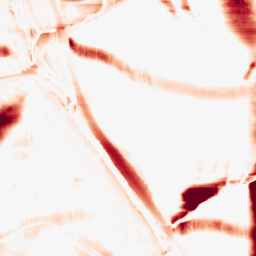
Category: morphological
Decomposition family: morphological_rect
Decomposition parameters: operation: opening
width: 50
height: 20
Upsampling method: bilinear
Upsampling parameters: scale: 2
Upsampling scale: 2